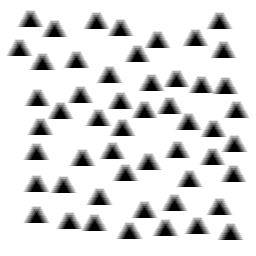
Squares: 0
Triangles: 52
Stars: 0
Total shapes: 52